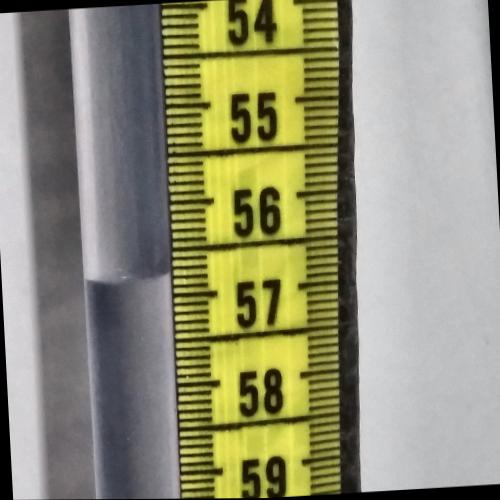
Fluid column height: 56.8 cm